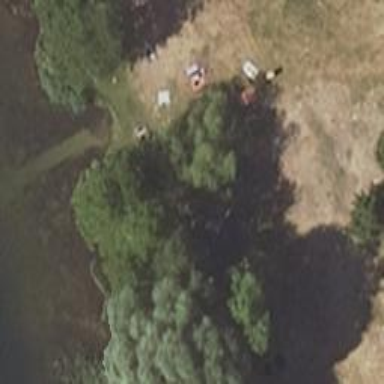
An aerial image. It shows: Public bath facility with open-air lake for bathing.